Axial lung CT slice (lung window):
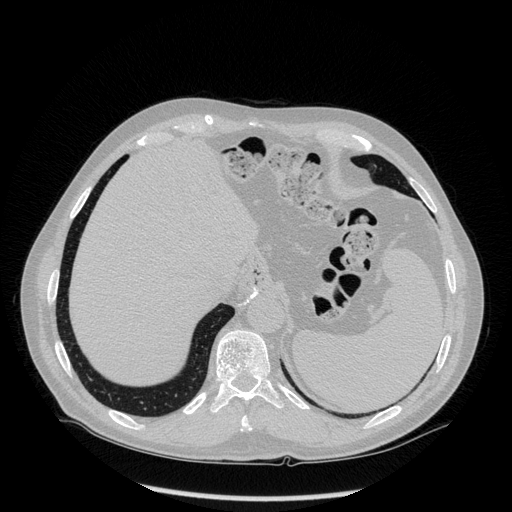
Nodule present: no